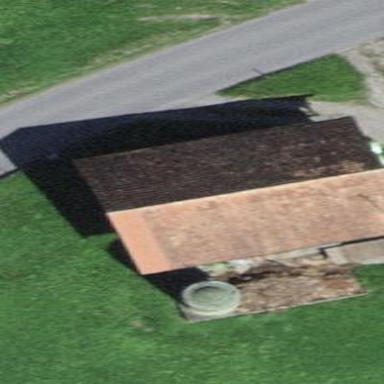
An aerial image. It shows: Rural barn.